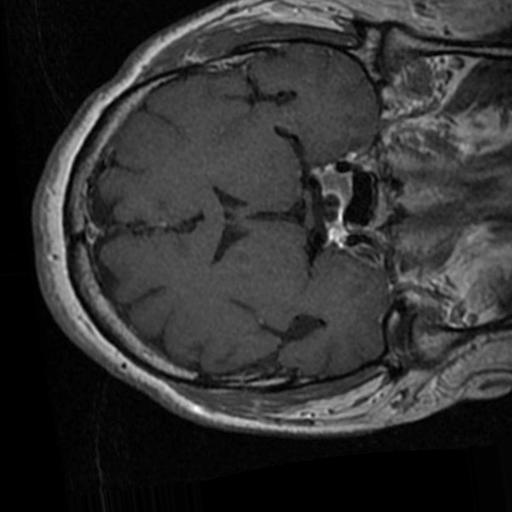
Label: brain_tumor